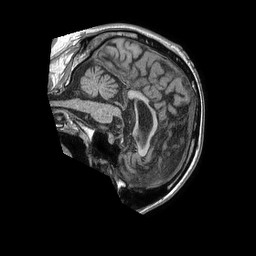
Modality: T1w
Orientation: sagittal
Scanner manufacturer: philips
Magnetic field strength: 1.5 T
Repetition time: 0.007935 s
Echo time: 0.00364 s